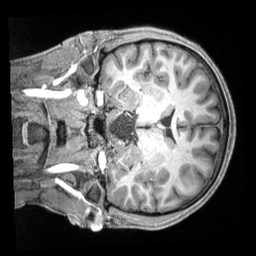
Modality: T1w
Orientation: coronal
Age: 23
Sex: male
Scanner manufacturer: siemens
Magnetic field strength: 3 T
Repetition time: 2.4 s
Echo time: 0.00226 s